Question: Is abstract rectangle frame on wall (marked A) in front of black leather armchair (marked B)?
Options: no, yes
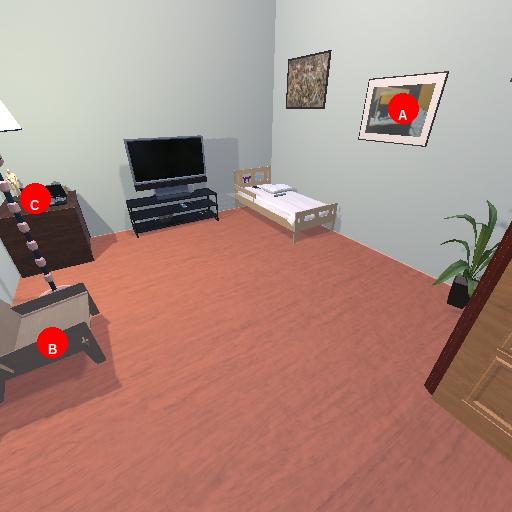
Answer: no